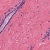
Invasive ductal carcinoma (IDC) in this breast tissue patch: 0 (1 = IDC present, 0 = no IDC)